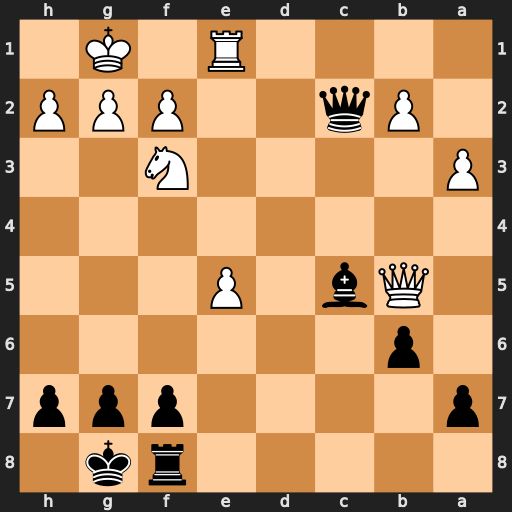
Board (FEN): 5rk1/p4ppp/1p6/1Qb1P3/8/P4N2/1Pq2PPP/4R1K1
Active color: b
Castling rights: -
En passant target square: -
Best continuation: Bxf2+ Kf1 Bxe1